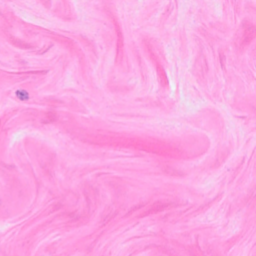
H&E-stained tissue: Breast